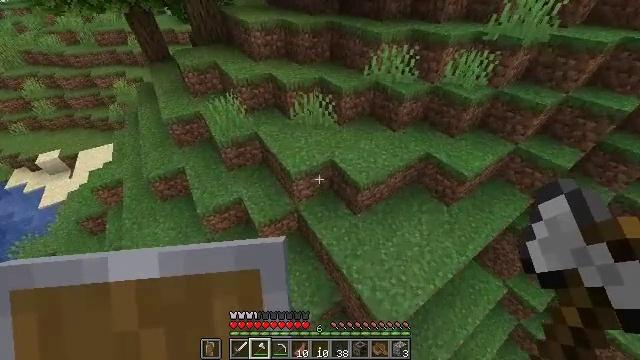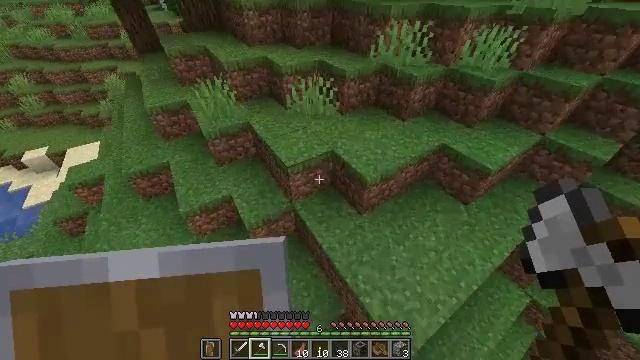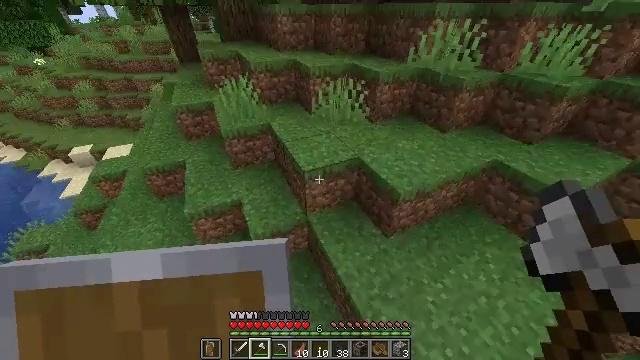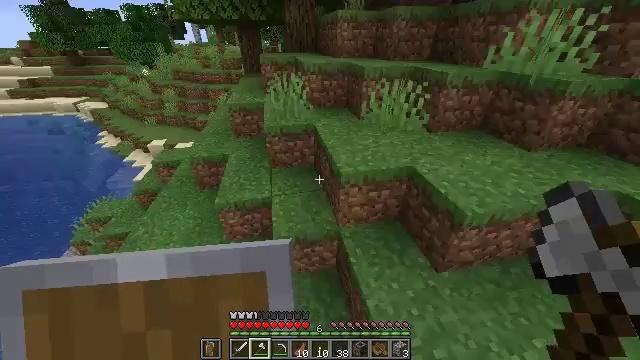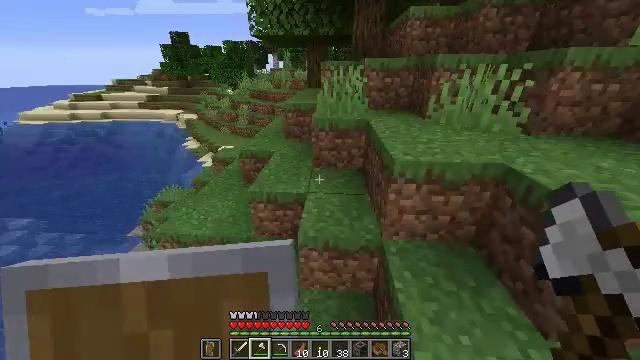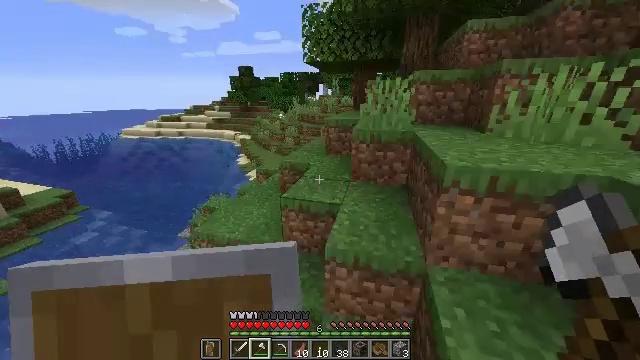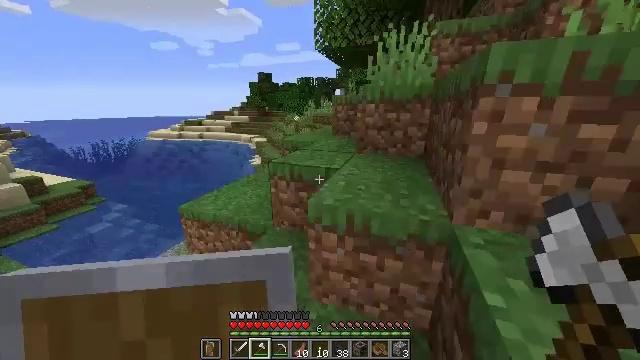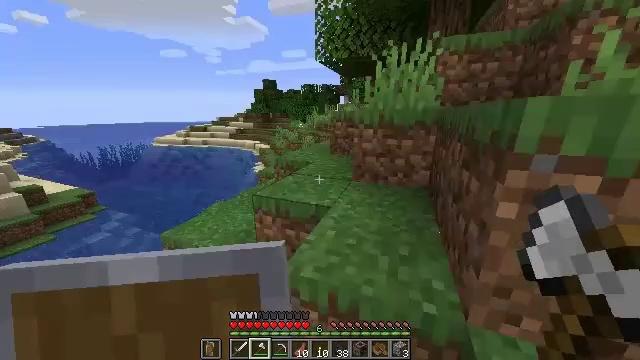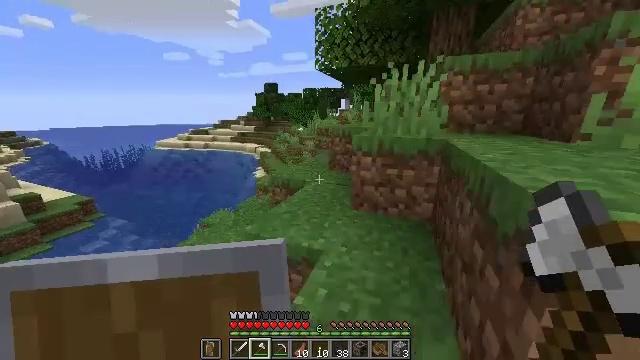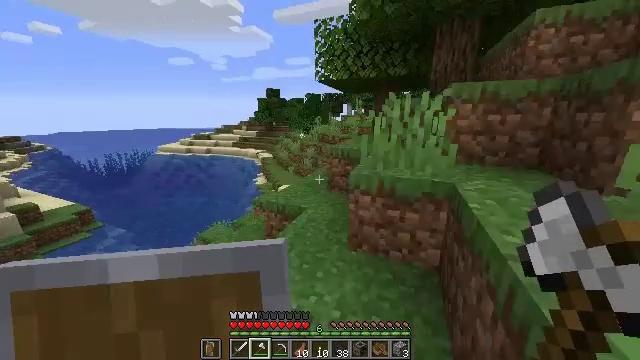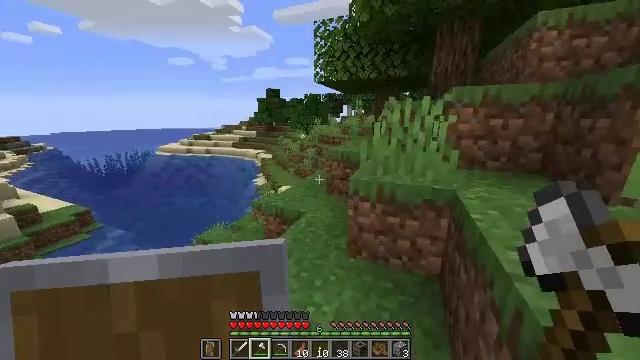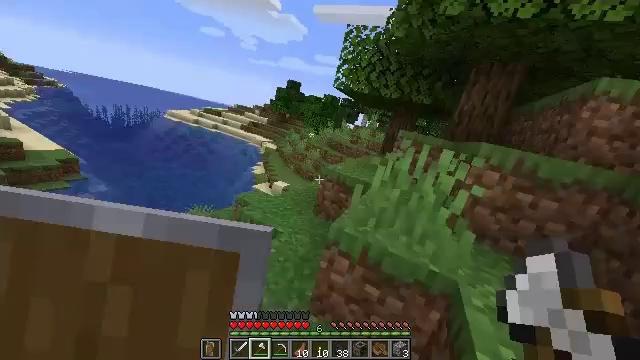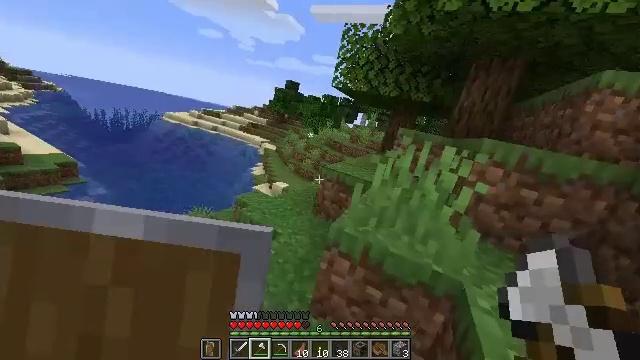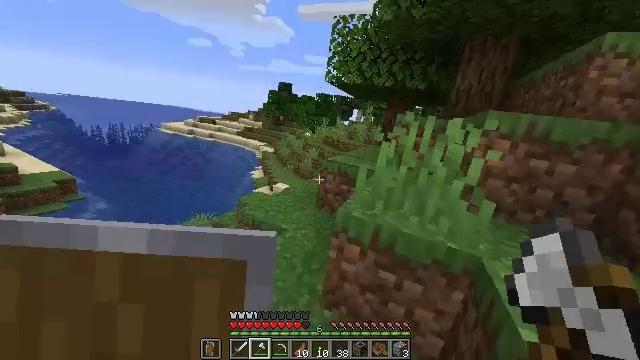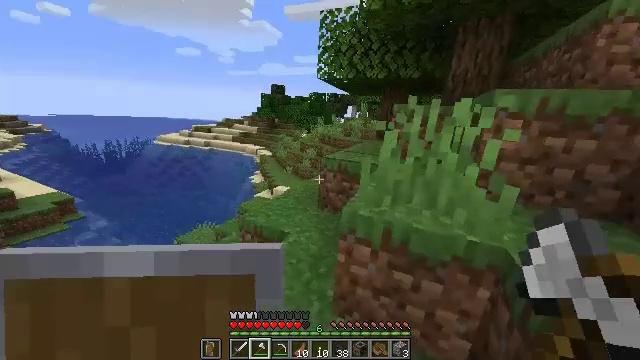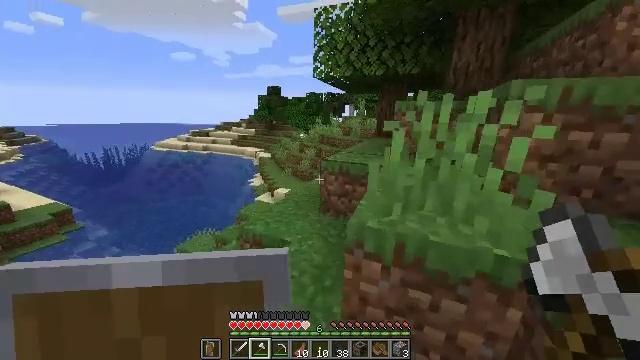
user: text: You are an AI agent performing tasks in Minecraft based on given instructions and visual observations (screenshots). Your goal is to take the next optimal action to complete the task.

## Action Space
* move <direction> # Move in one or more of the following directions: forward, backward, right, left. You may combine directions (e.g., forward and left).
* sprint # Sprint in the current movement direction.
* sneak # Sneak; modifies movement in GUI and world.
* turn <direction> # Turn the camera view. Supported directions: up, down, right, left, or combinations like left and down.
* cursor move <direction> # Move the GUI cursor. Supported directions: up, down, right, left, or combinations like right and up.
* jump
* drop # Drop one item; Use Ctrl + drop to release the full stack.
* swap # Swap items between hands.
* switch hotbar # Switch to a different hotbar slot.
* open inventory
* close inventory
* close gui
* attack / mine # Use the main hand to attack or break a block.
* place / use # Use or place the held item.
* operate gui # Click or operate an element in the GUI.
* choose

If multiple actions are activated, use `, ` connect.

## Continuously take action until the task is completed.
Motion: motion action
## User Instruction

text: Gather sugar cane for crafting.
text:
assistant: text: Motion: move forward, jump
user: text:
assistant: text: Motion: move forward, turn left and up, jump
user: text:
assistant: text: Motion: move forward, turn left and up, jump
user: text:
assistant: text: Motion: move forward, turn left and up, jump
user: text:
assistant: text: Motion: move forward, turn left and up, jump
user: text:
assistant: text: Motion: move forward, turn left and up, jump
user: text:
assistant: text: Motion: move forward, turn left and up, jump
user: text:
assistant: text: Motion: move forward, jump
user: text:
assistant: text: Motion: move forward, jump
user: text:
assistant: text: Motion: move forward, jump
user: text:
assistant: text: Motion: move forward, jump
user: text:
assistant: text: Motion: move forward, jump
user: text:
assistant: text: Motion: move forward, jump
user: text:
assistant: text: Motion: move forward, jump
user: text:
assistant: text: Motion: move forward, jump
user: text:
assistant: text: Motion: move forward, turn left
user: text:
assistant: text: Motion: move forward, turn left
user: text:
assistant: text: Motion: move forward and move left, turn left
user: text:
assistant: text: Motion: move forward and move left
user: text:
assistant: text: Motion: move forward and move left
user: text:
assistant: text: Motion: move forward and move left
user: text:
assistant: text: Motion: move forward, turn left
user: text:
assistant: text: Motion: move forward, turn left
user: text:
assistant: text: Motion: move forward, turn left
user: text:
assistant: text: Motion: move forward, sprint, turn left
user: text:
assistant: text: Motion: move forward, sprint
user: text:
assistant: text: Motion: move forward and move right, sprint
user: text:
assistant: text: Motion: move forward and move right, sprint
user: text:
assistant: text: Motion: move forward and move right, turn right
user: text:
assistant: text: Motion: move forward and move right, turn right and up